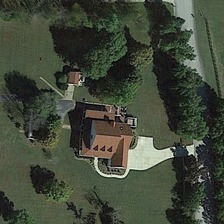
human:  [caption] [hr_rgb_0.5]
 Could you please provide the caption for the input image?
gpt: a building is surrounded by some sparse green trees .

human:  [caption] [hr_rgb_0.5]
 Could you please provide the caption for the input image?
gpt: a building is surrounded by some sparse green trees .

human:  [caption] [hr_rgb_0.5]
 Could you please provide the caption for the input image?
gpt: a building is surrounded by some sparse green trees .

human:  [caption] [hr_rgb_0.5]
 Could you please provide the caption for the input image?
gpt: a building is surrounded by some sparse green trees .

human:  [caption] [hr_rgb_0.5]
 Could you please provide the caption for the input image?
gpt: a building is surrounded by some sparse green trees .